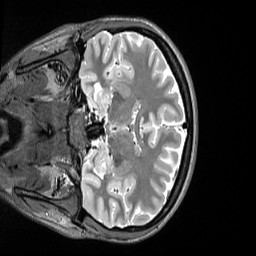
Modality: T2w
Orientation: coronal
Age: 30
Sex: female
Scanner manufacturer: siemens
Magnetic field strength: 3 T
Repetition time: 3.2 s
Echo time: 0.563 s